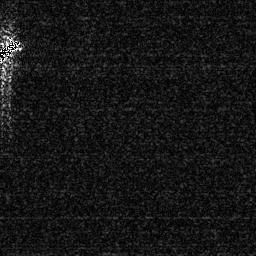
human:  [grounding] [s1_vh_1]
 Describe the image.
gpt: In the satellite image, there is  <ref>1 medium ship </ref> <box>[[0, 14, 8, 26, 0]]</box> located at top left.